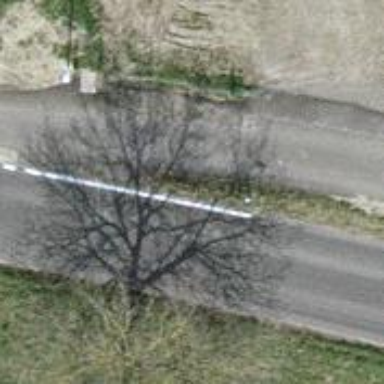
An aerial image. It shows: Service road with grade1 tracktype.